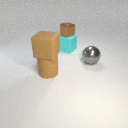
large cyan rubber cube below small brown metal cube